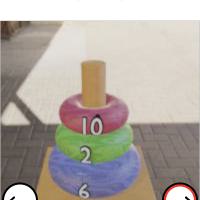
Task: sum
Answer: 18